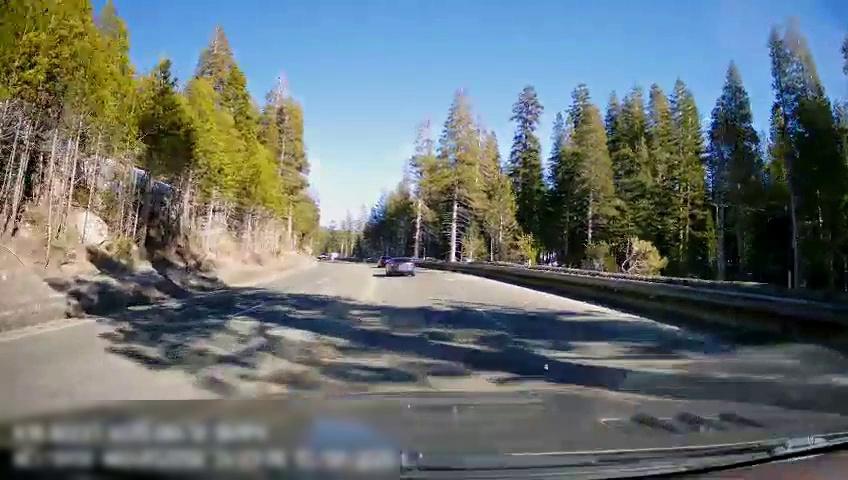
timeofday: Day
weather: Sunny
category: Drivable Space
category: Vehicles | Car
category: Vehicles | Car
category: Lanes | Opposite Lane
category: Lanes | Opposite Lane